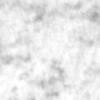
Label: no_change